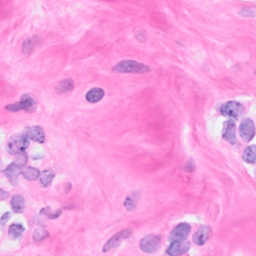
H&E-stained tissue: Breast